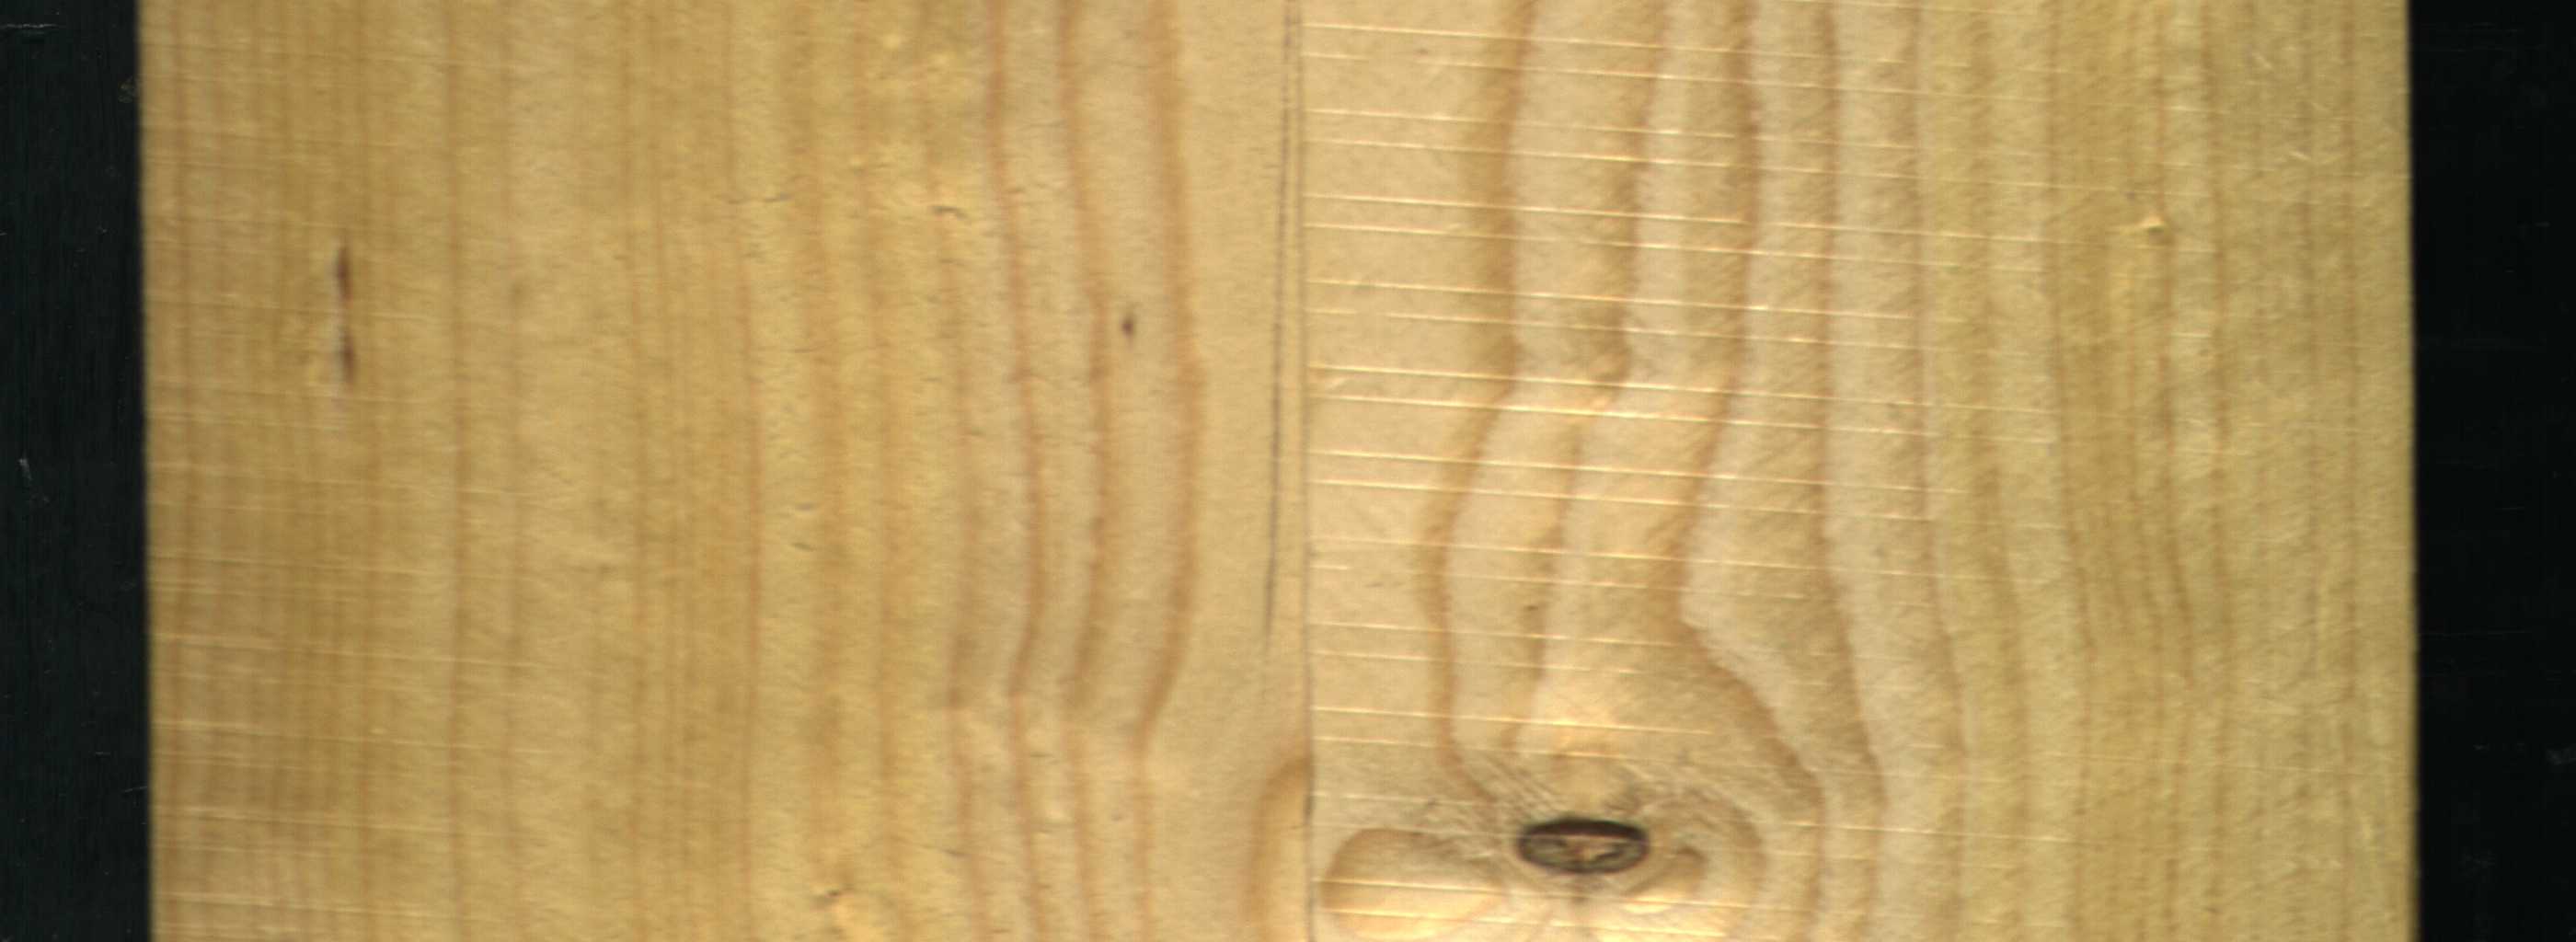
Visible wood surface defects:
Crack
Dead_Knot